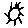
Label: sun